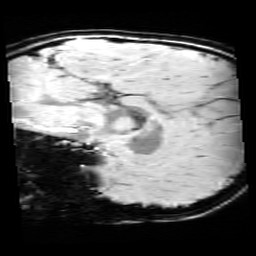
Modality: SWI
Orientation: sagittal
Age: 11
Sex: male
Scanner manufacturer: siemens
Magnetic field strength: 3 T
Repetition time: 0.027 s
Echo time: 0.02 s